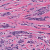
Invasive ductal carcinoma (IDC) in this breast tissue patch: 1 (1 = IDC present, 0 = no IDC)